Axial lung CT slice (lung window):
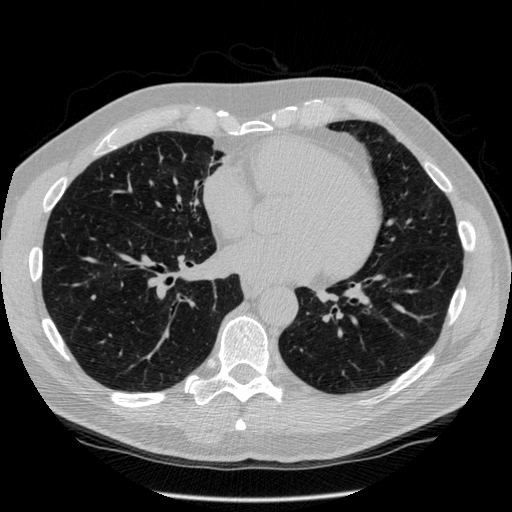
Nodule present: no